Brain MRI, t1w sequence, axial 2D slice.
Patient: age 26, sex F, weight 90 kg, height 1.9 m
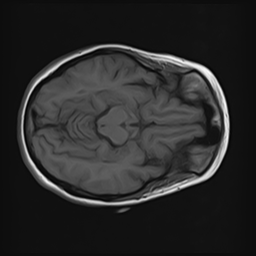